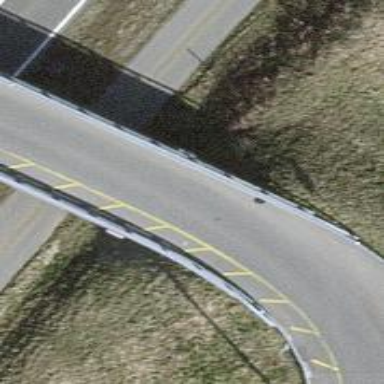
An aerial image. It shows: Tertiary road with bridge.